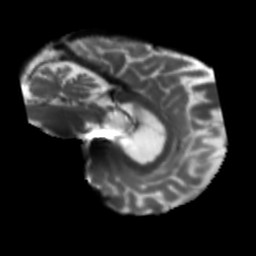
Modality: T2w
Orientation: sagittal
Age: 75
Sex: male
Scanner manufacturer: siemens
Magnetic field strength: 3 T
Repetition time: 5.47 s
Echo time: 0.0854 s